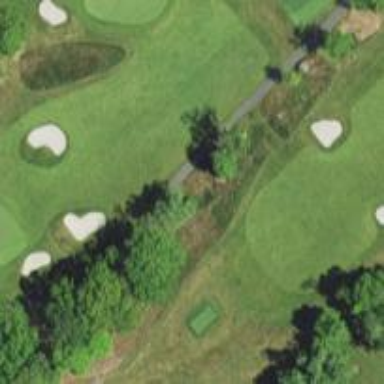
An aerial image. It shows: Golf rough area.